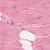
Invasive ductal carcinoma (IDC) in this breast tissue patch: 0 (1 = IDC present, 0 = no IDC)